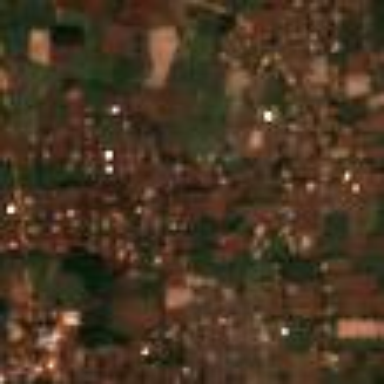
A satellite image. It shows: Residential area in rural village setting.